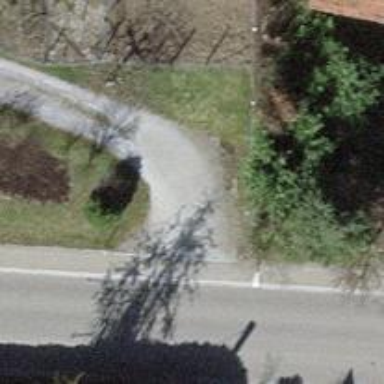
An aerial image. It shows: Driveway made of paving stones.